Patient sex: M
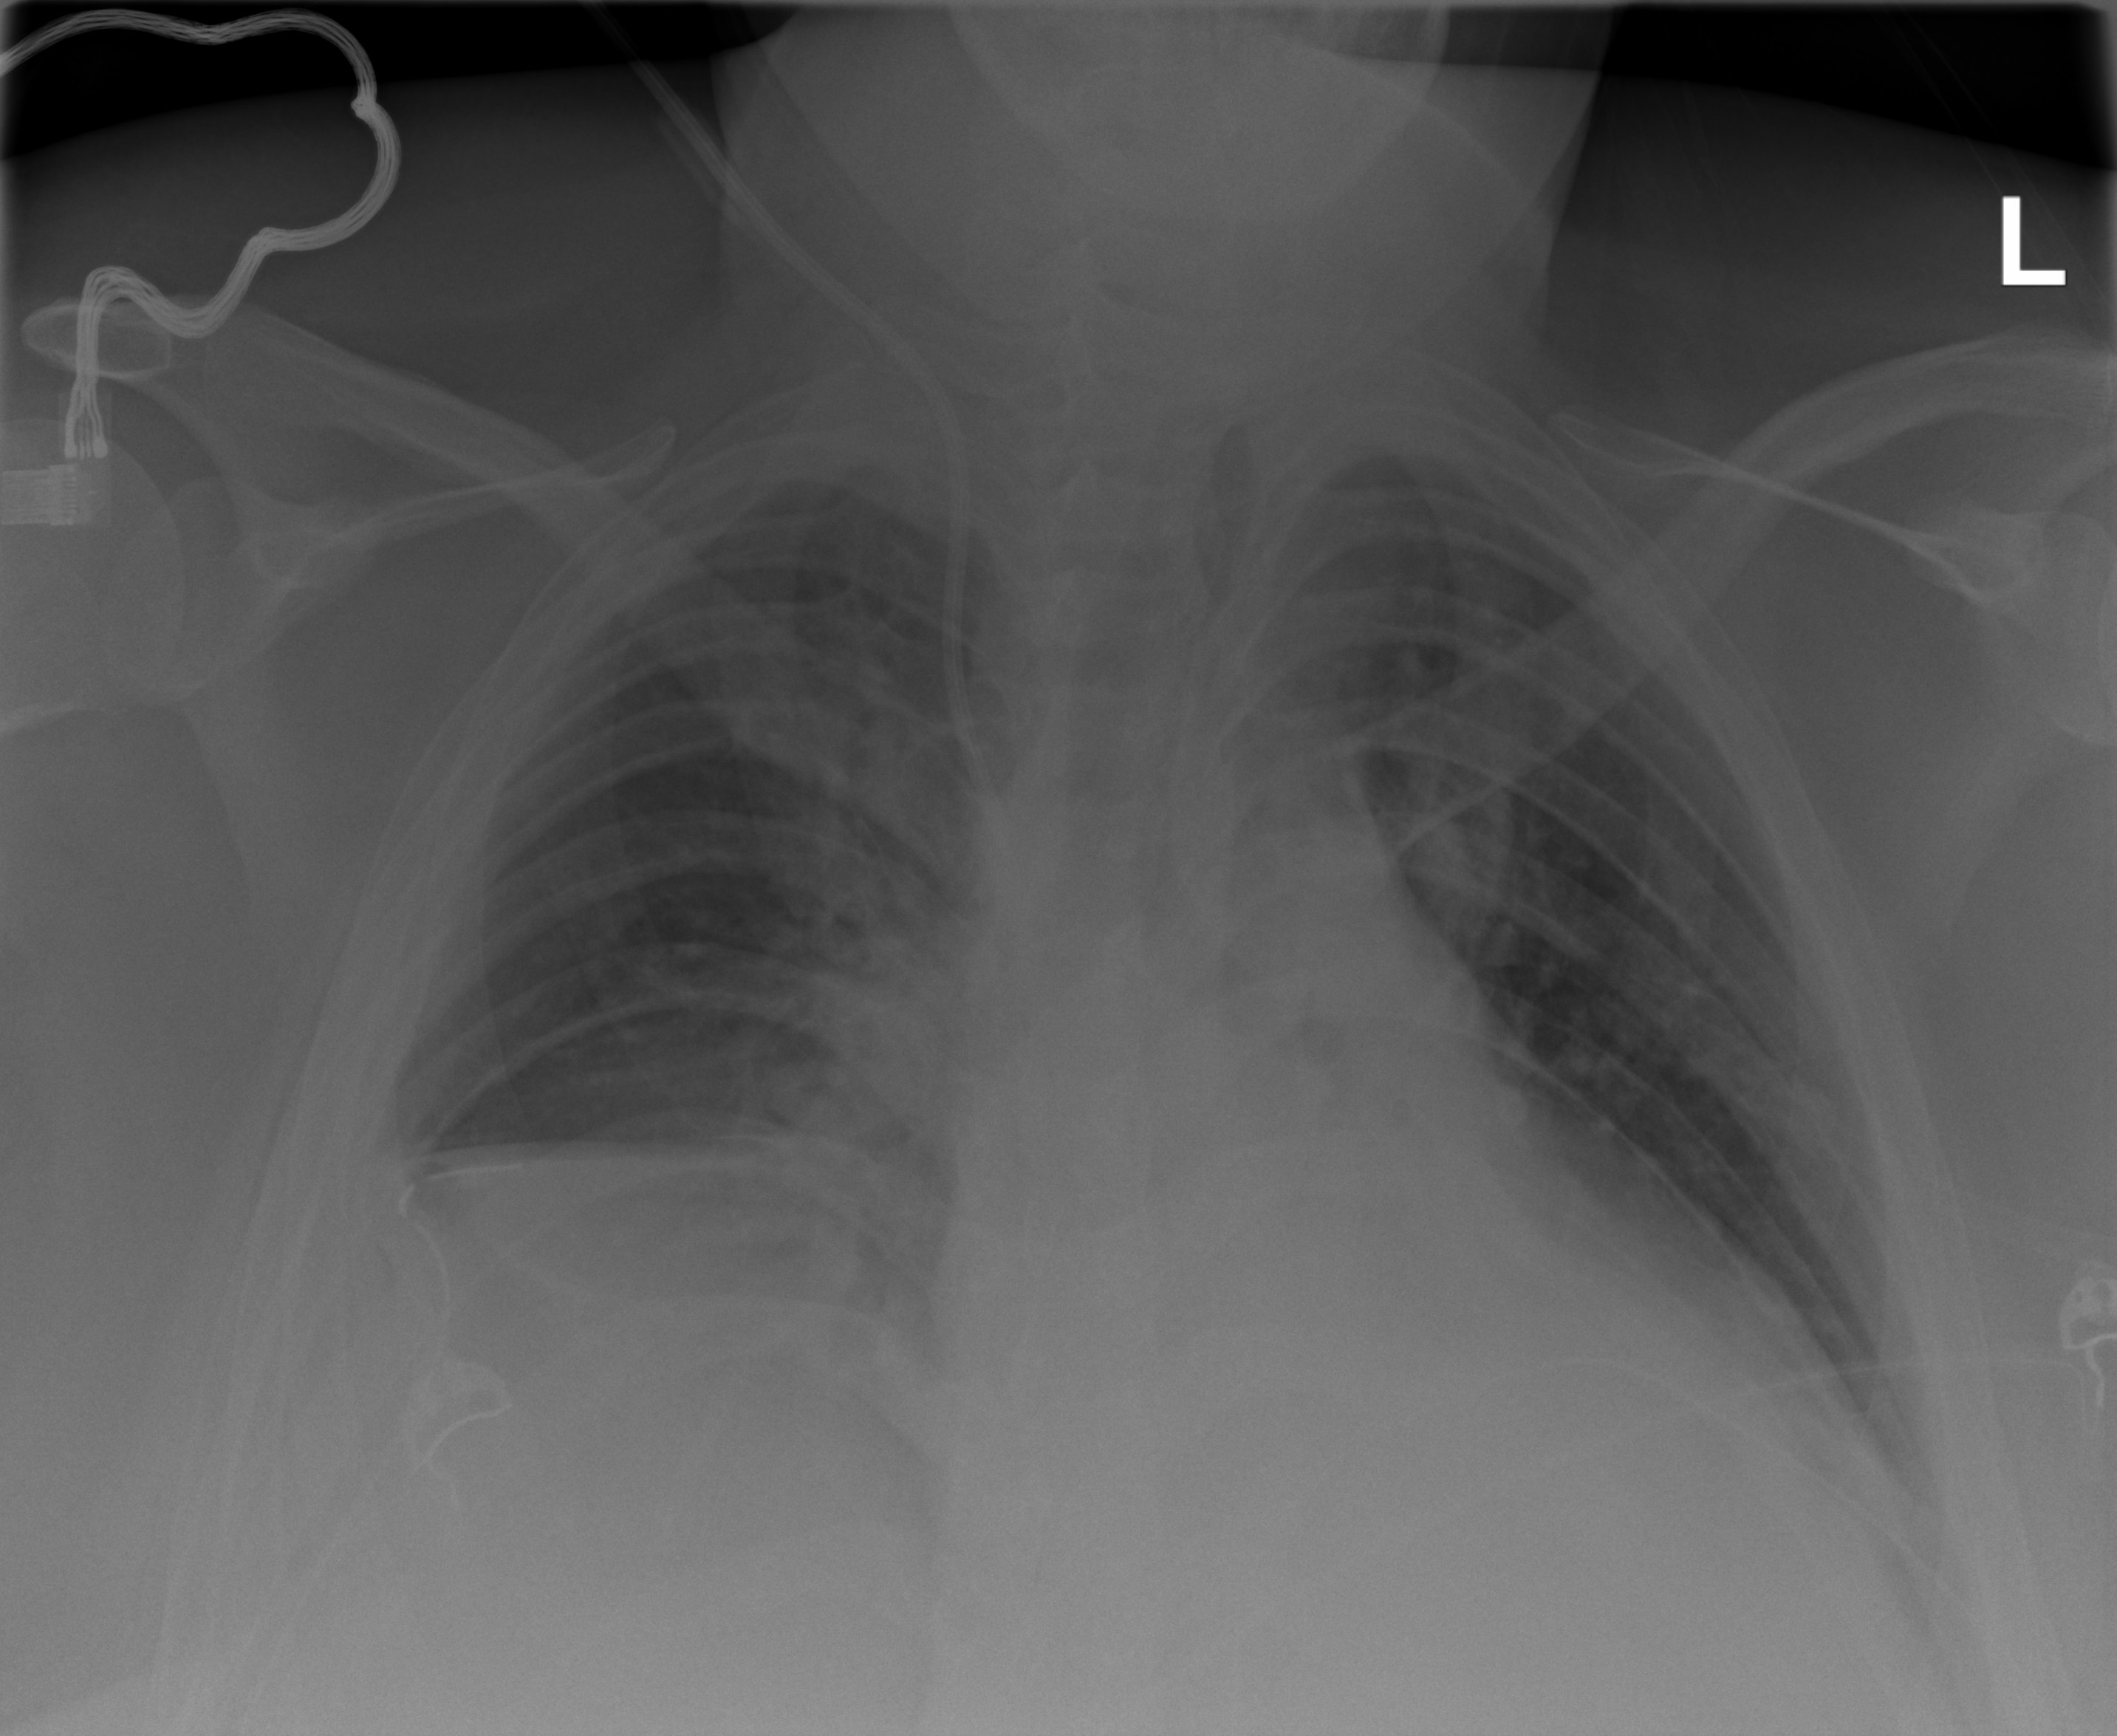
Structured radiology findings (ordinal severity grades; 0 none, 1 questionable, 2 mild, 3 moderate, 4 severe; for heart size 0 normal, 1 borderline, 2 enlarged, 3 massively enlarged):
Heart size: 2
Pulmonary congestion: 2
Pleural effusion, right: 3
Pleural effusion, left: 2
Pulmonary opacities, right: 0
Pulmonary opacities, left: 0
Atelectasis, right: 3
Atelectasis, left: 2